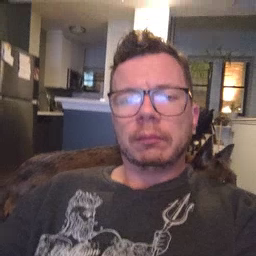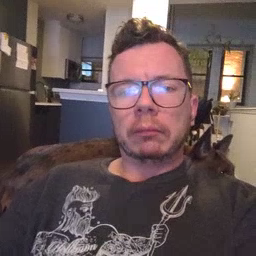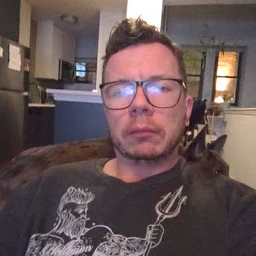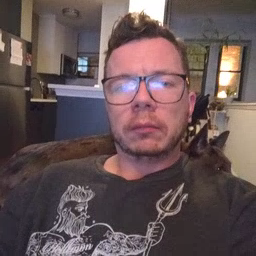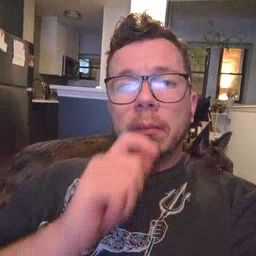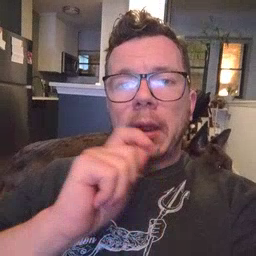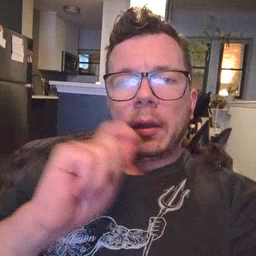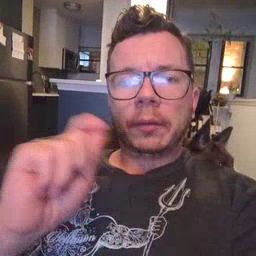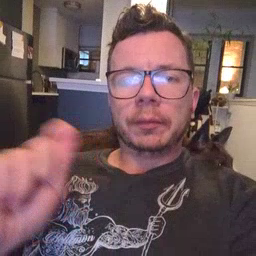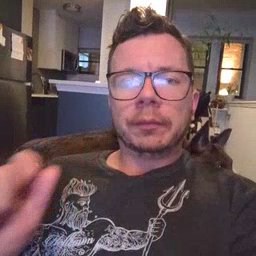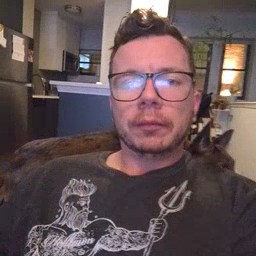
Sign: pen